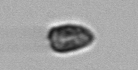
Label: Pseudochattonella_farcimen